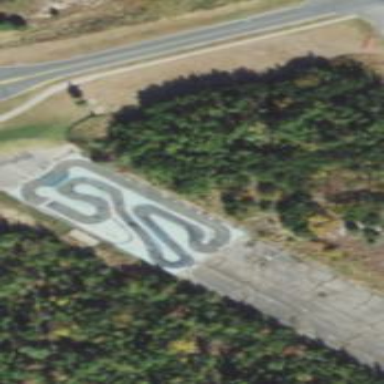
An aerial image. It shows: Asphalt raceway for karting on pitch.